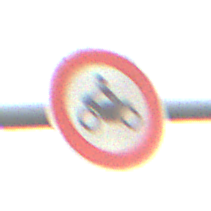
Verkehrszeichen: VerbotKraftraeder
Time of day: MorningAfternoon
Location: Outdoor (Suburban)
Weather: Overcast
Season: NotSpecified
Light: Natural